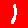
Digit: 1